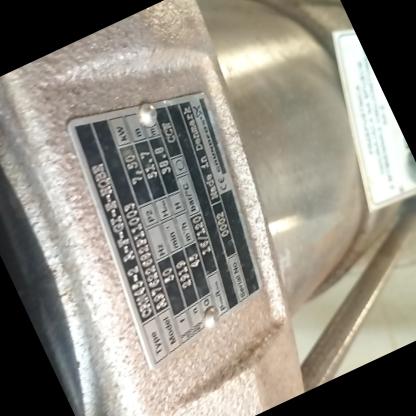
Klasa: tabliczka-znamionowa